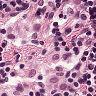
Metastatic tissue present: no